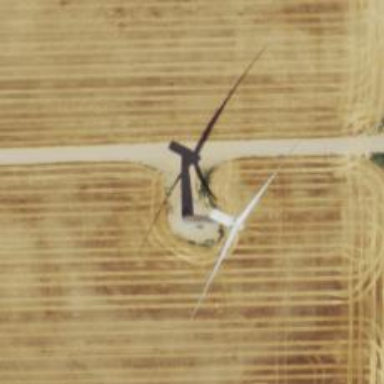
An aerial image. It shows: Wind generator powered by horizontal-axis wind turbine.